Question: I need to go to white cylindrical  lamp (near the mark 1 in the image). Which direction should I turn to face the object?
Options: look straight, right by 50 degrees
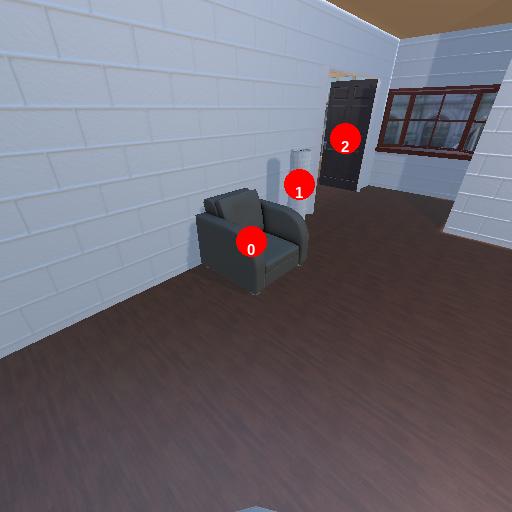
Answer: look straight